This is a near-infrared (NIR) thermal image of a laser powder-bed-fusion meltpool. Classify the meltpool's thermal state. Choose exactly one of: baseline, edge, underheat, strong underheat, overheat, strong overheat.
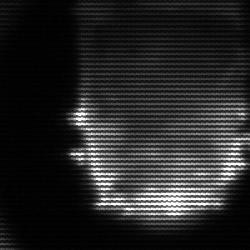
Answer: baseline